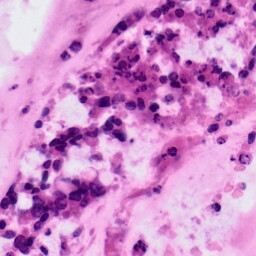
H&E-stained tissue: Colon